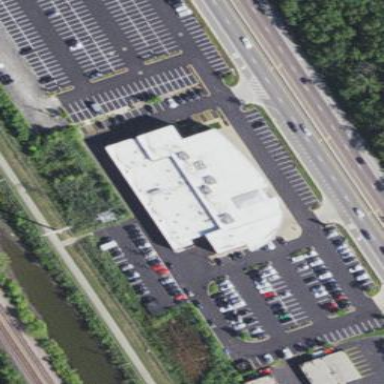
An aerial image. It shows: Commercial building housing car shop.